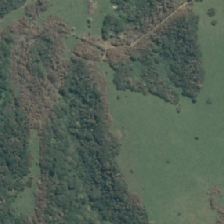
Land cover: grose_broom